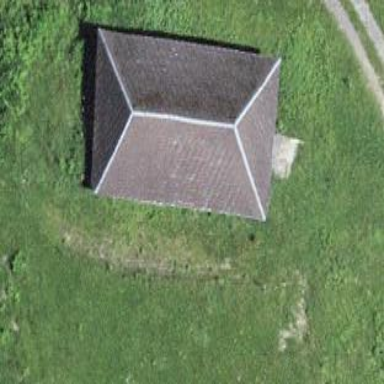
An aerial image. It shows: Farm auxiliary building.